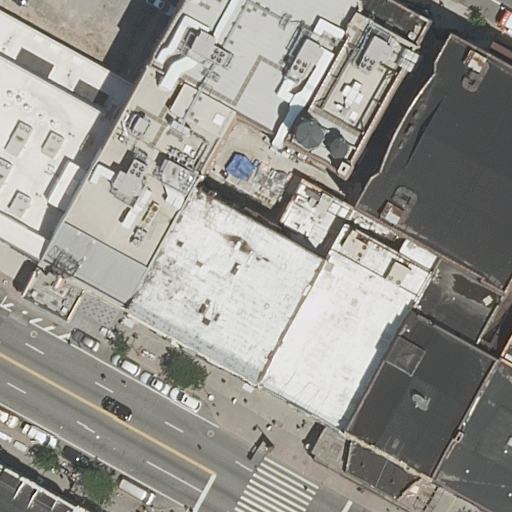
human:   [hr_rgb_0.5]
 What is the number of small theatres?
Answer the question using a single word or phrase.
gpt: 0

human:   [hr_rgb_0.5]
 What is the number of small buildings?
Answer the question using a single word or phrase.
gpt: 1

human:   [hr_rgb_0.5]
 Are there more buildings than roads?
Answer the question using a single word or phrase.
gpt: yes

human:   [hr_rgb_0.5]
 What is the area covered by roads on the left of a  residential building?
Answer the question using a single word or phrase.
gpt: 0m2

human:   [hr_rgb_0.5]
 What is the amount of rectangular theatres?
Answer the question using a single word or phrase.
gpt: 1

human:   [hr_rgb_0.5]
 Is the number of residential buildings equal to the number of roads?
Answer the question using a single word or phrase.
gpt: no

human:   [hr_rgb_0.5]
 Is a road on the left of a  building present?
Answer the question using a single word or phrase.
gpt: yes

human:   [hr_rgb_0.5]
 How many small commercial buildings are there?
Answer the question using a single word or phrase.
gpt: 0

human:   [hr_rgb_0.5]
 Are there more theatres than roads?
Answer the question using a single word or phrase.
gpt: no

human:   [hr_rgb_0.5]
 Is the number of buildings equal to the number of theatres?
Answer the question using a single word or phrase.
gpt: no

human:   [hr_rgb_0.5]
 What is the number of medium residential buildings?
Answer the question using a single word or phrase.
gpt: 2

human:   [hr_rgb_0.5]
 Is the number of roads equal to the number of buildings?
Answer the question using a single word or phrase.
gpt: no

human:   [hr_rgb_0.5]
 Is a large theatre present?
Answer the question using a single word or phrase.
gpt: no

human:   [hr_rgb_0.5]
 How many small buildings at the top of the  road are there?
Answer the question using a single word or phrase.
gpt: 0

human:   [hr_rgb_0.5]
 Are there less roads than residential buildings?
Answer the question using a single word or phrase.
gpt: yes

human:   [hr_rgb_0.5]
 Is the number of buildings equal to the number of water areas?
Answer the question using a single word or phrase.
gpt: no

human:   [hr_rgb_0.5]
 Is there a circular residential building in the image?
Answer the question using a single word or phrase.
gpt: no

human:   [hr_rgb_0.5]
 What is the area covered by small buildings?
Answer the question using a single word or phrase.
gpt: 48m2

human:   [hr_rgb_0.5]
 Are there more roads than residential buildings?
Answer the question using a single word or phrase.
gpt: no

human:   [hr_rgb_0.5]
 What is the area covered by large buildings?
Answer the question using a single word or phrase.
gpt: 3223m2

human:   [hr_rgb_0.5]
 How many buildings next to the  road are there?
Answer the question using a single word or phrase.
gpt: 6

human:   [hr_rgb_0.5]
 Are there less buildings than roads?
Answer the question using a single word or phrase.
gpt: no

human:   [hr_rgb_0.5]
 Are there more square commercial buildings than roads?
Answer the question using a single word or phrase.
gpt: no

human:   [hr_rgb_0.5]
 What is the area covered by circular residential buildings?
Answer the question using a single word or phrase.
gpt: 0m2

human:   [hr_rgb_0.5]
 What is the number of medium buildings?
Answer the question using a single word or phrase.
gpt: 2

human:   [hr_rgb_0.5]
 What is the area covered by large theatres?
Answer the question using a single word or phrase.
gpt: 0m2

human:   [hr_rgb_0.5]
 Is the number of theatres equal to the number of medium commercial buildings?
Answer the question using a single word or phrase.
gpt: no

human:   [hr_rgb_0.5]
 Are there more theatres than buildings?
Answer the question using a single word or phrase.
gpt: no

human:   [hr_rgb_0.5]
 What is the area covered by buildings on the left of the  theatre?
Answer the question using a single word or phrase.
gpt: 48m2

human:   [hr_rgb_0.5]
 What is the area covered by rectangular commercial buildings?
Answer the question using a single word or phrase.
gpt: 0m2

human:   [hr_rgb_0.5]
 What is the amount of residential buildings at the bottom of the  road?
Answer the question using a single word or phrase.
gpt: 1

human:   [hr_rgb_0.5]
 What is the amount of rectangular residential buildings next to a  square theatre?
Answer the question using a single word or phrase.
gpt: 0

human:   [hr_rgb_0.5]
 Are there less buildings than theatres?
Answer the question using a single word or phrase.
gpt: no

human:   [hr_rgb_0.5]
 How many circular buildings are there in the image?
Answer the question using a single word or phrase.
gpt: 0

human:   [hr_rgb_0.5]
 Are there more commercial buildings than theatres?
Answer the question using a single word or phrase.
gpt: no

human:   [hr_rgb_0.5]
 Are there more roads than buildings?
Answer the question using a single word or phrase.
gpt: no